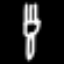
Label: fork